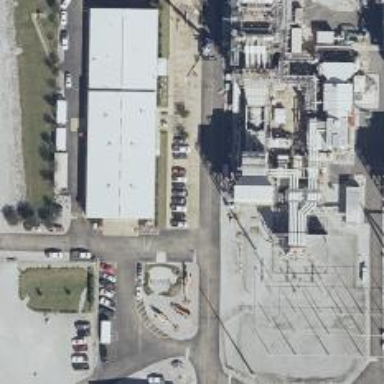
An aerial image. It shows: Gas turbine generator is in use.